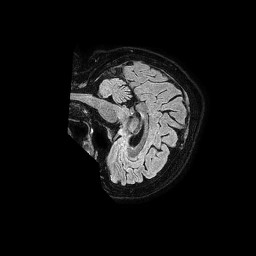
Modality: FLAIR
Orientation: sagittal
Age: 70
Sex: female
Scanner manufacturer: philips
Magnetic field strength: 1.5 T
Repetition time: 4.8 s
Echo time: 0.3 s